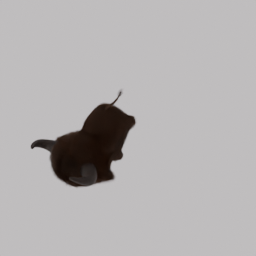
Label: animals